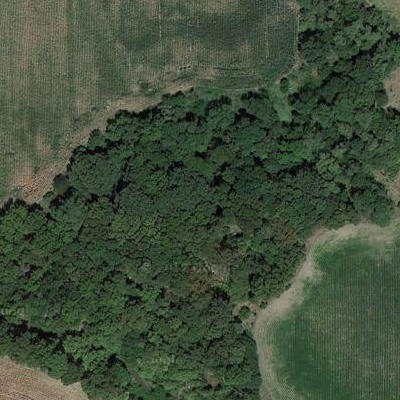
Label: Forest